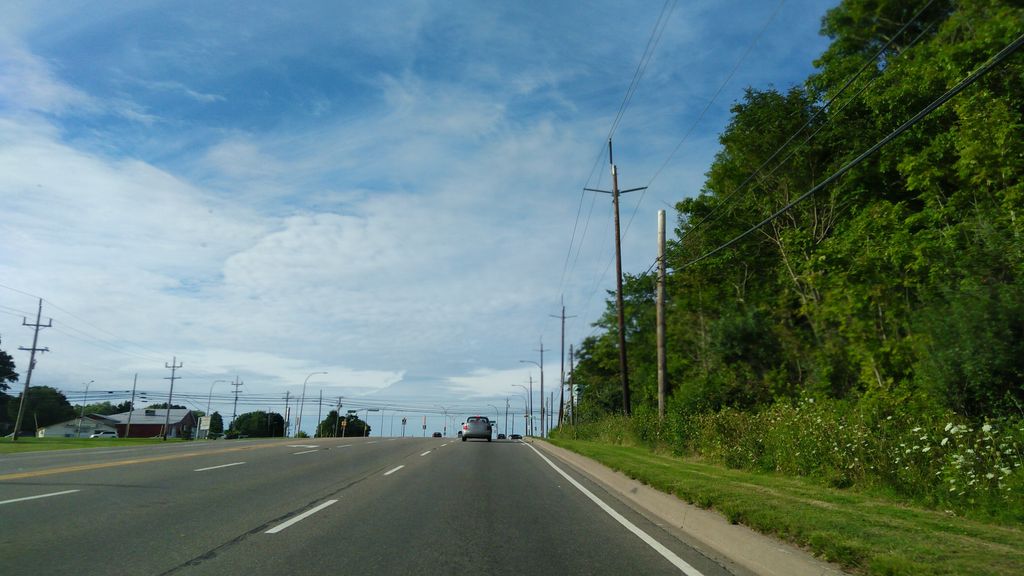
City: charlottetown